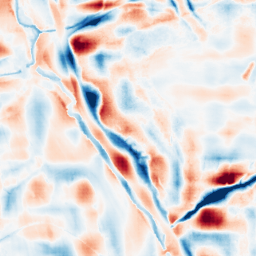
Category: wavelet
Decomposition family: wavelet_dwt
Decomposition parameters: wavelet: coif2
level: 5
Upsampling method: sinc_blackman
Upsampling parameters: scale: 4
kernel_size: 8
Upsampling scale: 4